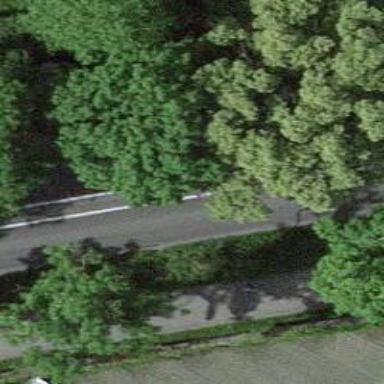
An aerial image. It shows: Secondary road with asphalt surface and separate sidewalk.